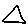
Label: triangle